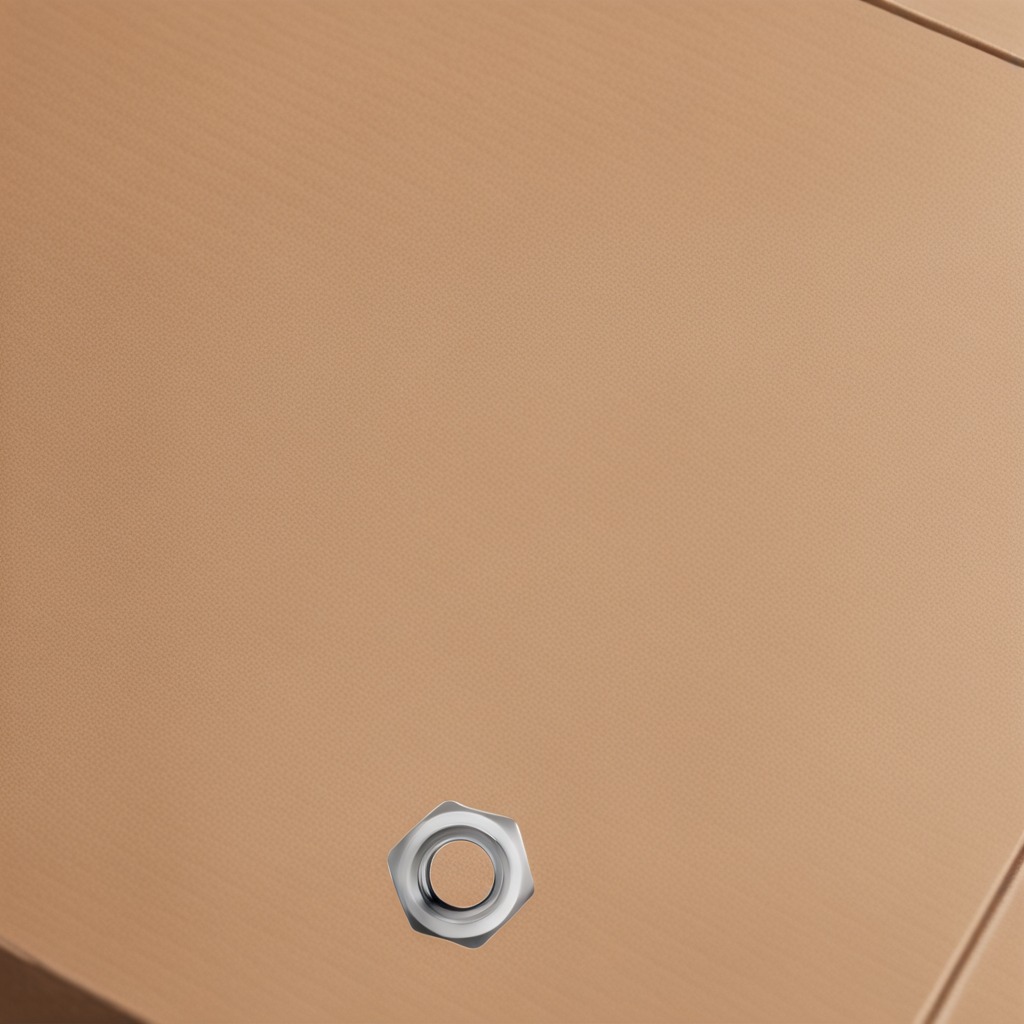
A metal nut is lying on the cardboard box surface in an outdoor workshop during daytime bright natural light soft shadows slightly creased but